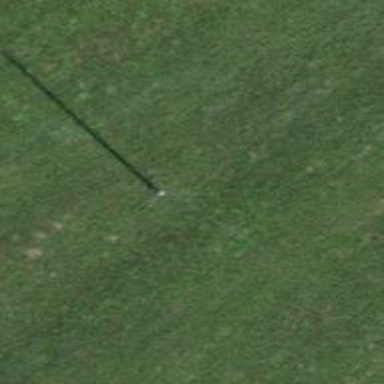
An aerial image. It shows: Minor power line.